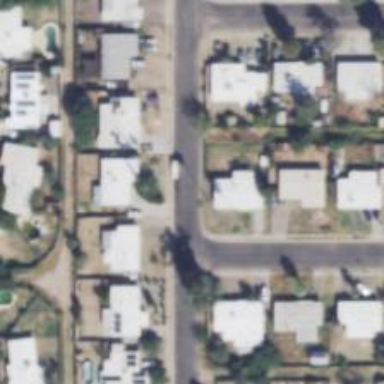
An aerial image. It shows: Alleyway designated as service road.